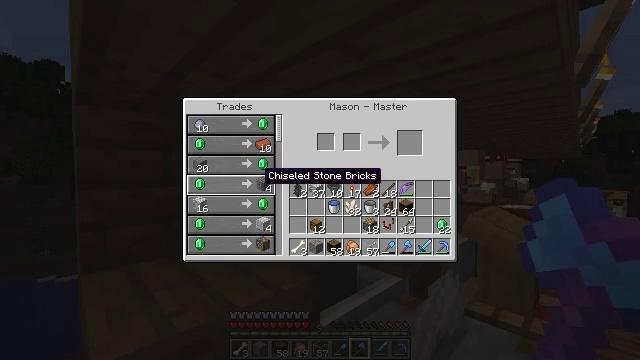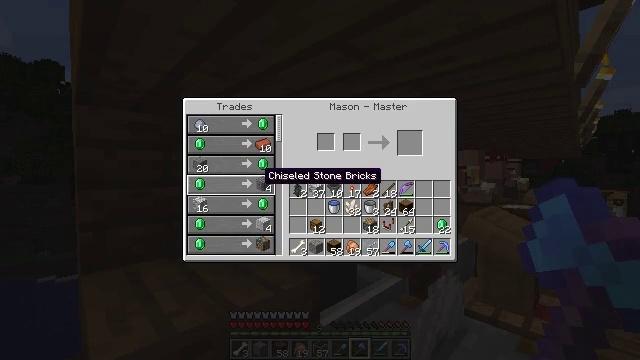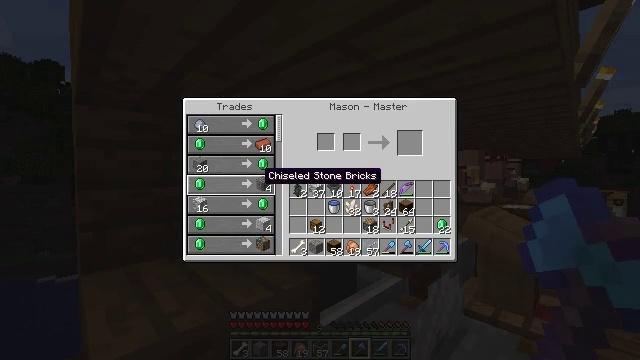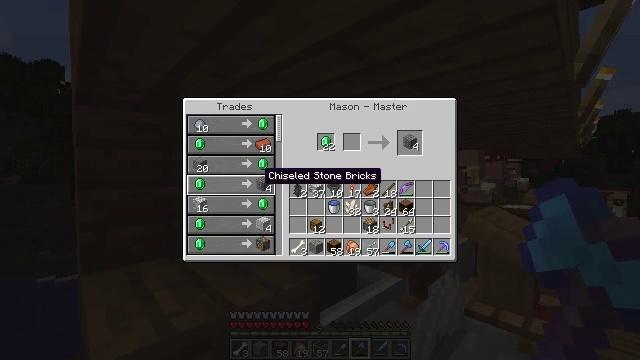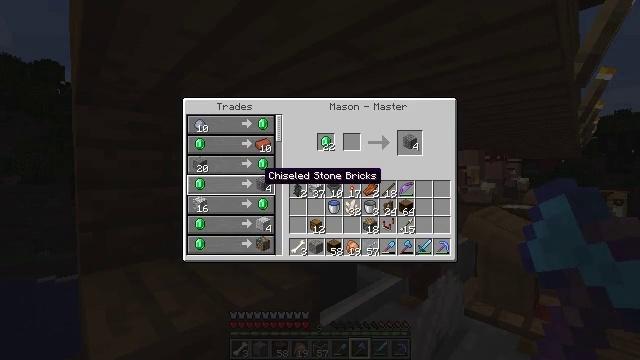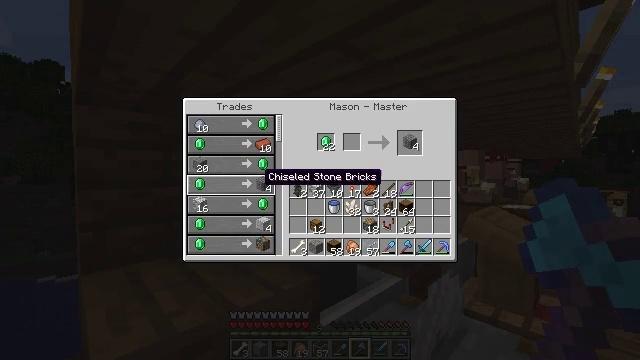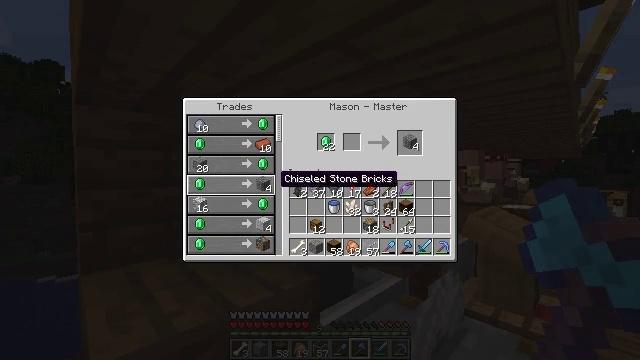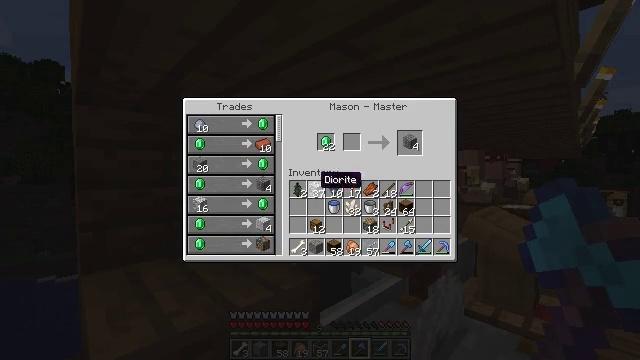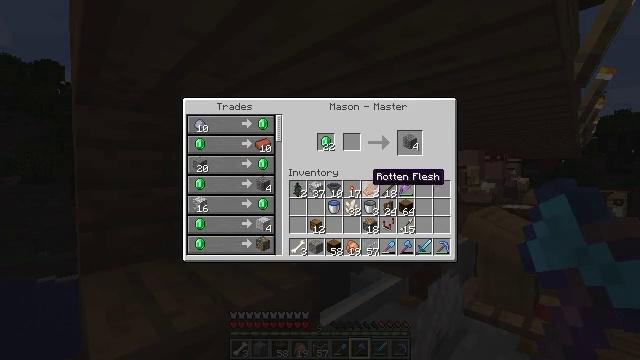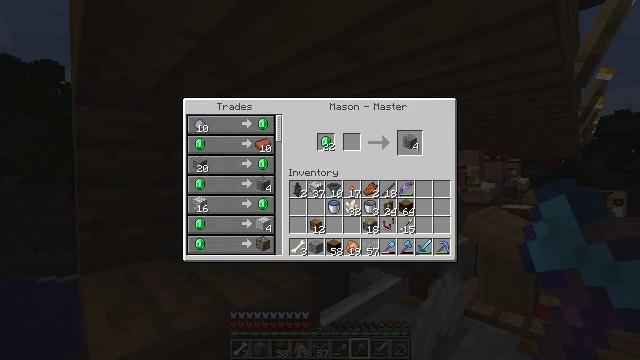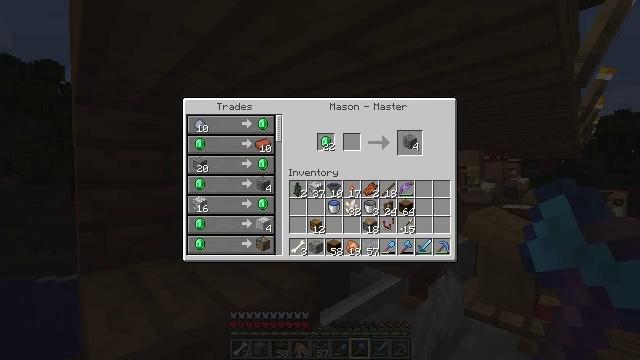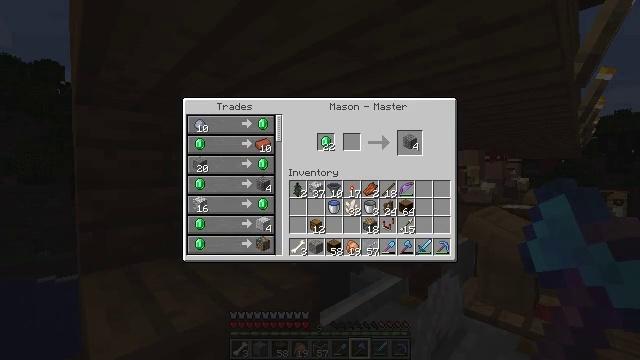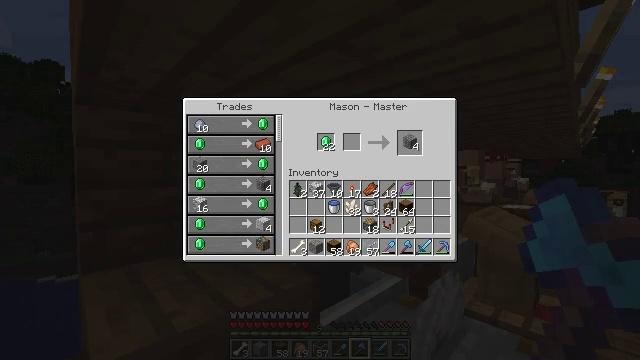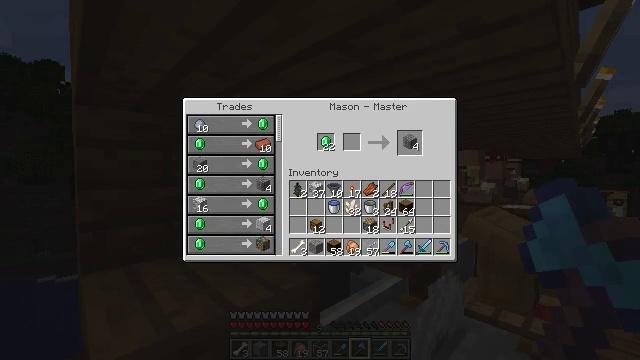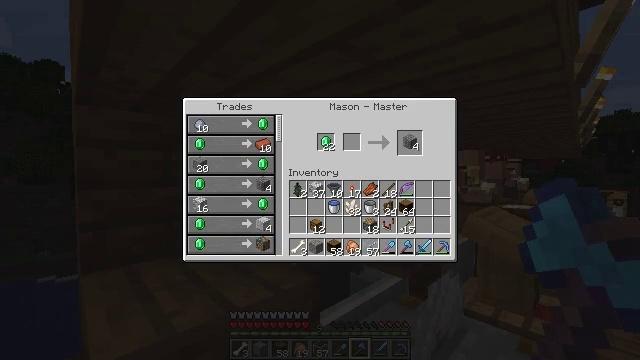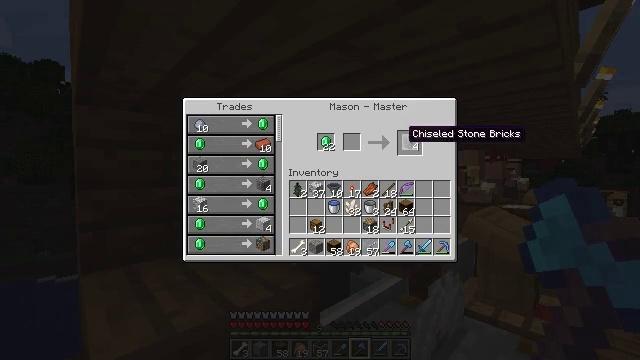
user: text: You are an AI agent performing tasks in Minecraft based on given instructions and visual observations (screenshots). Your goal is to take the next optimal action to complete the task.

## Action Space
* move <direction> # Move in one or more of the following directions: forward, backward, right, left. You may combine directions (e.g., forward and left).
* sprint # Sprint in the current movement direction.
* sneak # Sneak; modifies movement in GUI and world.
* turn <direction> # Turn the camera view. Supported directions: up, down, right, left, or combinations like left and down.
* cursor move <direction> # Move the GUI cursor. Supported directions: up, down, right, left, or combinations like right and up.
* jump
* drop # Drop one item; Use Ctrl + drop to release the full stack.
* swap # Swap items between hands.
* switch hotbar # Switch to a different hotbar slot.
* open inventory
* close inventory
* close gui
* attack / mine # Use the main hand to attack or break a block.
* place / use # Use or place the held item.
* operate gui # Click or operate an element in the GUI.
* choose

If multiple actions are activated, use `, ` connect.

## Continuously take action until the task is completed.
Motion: motion action
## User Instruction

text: Use a crafting table to get chiseled stone bricks.
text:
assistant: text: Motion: sneak
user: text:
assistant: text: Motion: sneak
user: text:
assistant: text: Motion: sneak, operate gui
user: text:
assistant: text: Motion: sneak, operate gui
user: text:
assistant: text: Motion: sneak
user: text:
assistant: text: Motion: sneak, cursor move right
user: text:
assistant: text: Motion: sneak, cursor move right
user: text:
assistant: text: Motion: sneak, cursor move right
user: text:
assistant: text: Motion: sneak, cursor move right and up
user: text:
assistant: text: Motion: sneak, cursor move up
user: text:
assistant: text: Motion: sneak, cursor move up
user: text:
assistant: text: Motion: sneak
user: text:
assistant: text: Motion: sneak
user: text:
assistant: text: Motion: sneak
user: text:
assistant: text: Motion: sneak
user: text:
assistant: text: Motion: sneak
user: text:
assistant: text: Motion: sneak
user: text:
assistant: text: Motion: sneak, operate gui
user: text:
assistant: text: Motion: sneak, operate gui
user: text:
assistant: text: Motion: sneak, operate gui
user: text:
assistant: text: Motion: sneak, operate gui
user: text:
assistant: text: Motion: sneak
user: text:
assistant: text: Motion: sneak